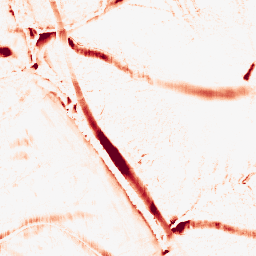
Category: morphological
Decomposition family: morphological_ellipse
Decomposition parameters: operation: opening
width: 20
height: 10
Upsampling method: quartic
Upsampling parameters: scale: 2
Upsampling scale: 2